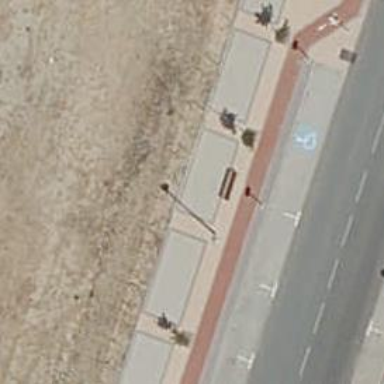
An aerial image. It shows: Bench.